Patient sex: F
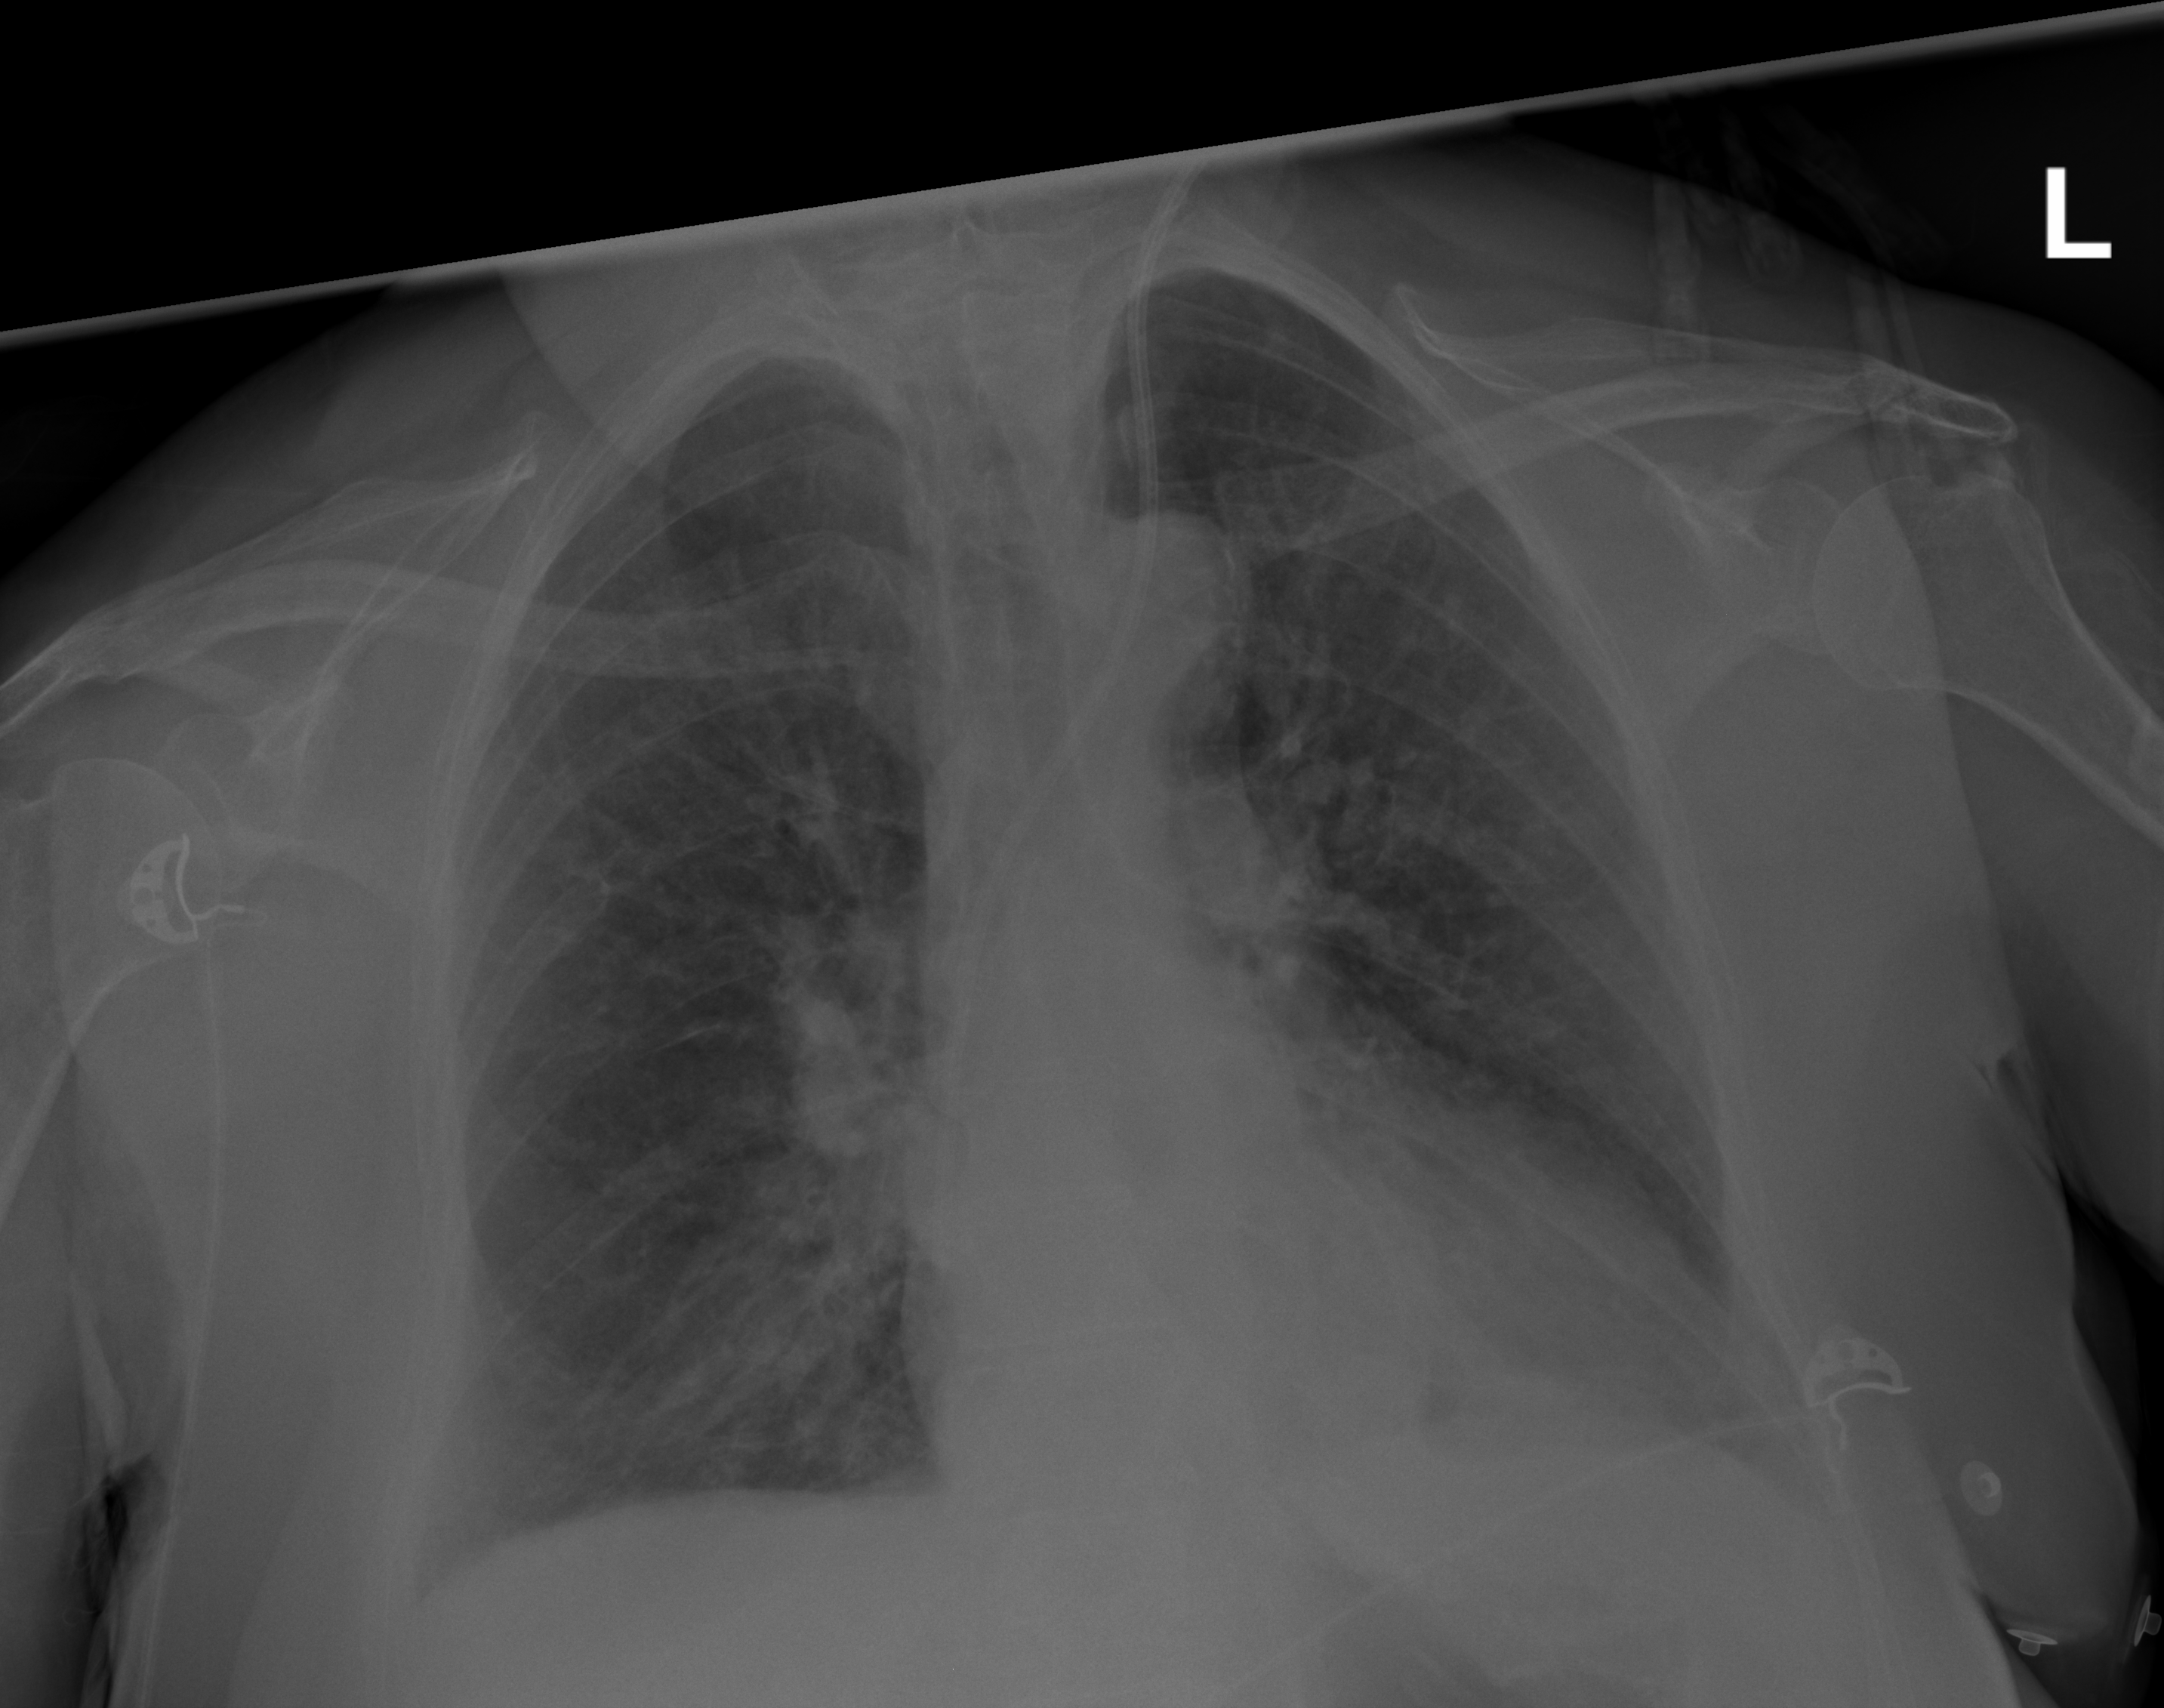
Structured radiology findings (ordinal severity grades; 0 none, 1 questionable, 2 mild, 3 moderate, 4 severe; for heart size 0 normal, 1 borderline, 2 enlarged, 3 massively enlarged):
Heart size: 0
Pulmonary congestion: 0
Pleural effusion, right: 1
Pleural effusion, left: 1
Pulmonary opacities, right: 2
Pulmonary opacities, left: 2
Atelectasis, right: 2
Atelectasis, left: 2